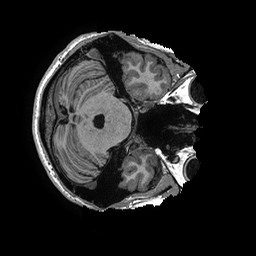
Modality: T1w
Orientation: axial
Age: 36
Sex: male
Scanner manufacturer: ge
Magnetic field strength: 3 T
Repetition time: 0.006952 s
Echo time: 0.00292 s